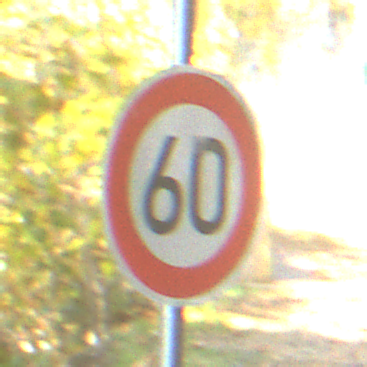
Verkehrszeichen: Geschwindigkeit60
Umgebung: Outdoor, Urban
Tageszeit: Midday
Wetter: Clear
Licht: Natural
Jahreszeit: NotSpecified
Kontrast: LowContrast